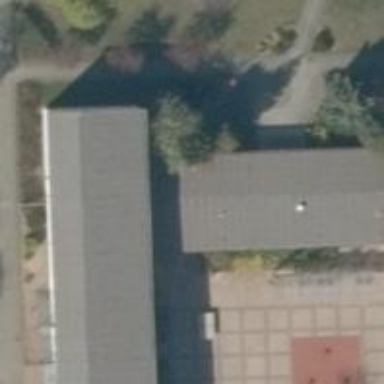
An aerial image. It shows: School.